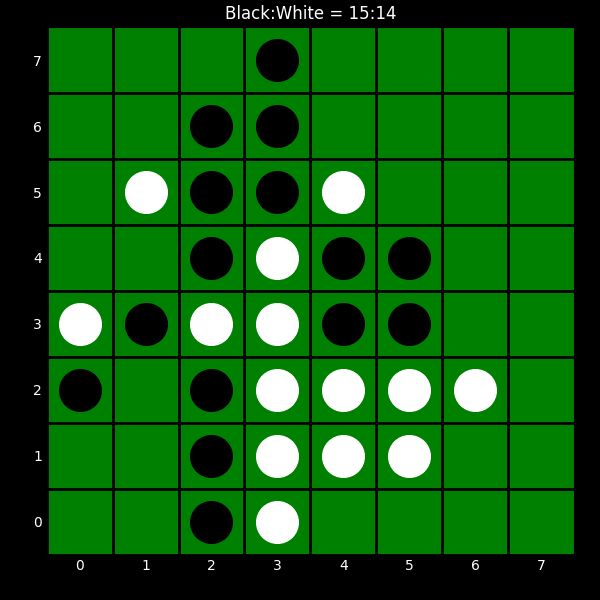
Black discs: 15
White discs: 14